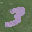
Label: 3